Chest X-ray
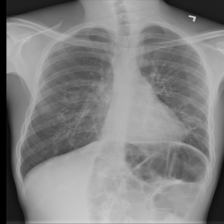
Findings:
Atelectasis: positive
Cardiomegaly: negative
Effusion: negative
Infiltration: negative
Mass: negative
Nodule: negative
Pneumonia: negative
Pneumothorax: positive
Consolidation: negative
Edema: negative
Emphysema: negative
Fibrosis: negative
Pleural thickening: negative
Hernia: negative